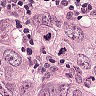
Metastatic tissue present: yes